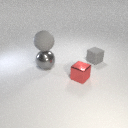
small red metal cube in front of large gray metal sphere